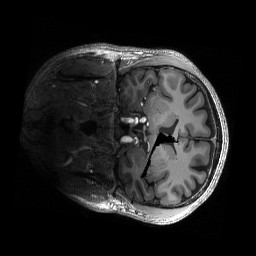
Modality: T1w
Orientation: coronal
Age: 25
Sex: male
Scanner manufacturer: siemens
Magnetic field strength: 6.98 T
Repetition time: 2.53 s
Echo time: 0.00176 s